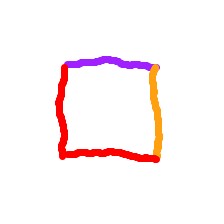
Shape: square